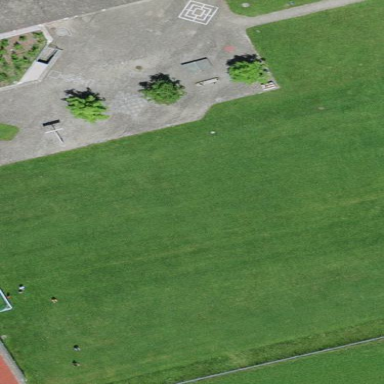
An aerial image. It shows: Grass pitch designated for soccer.